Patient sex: F
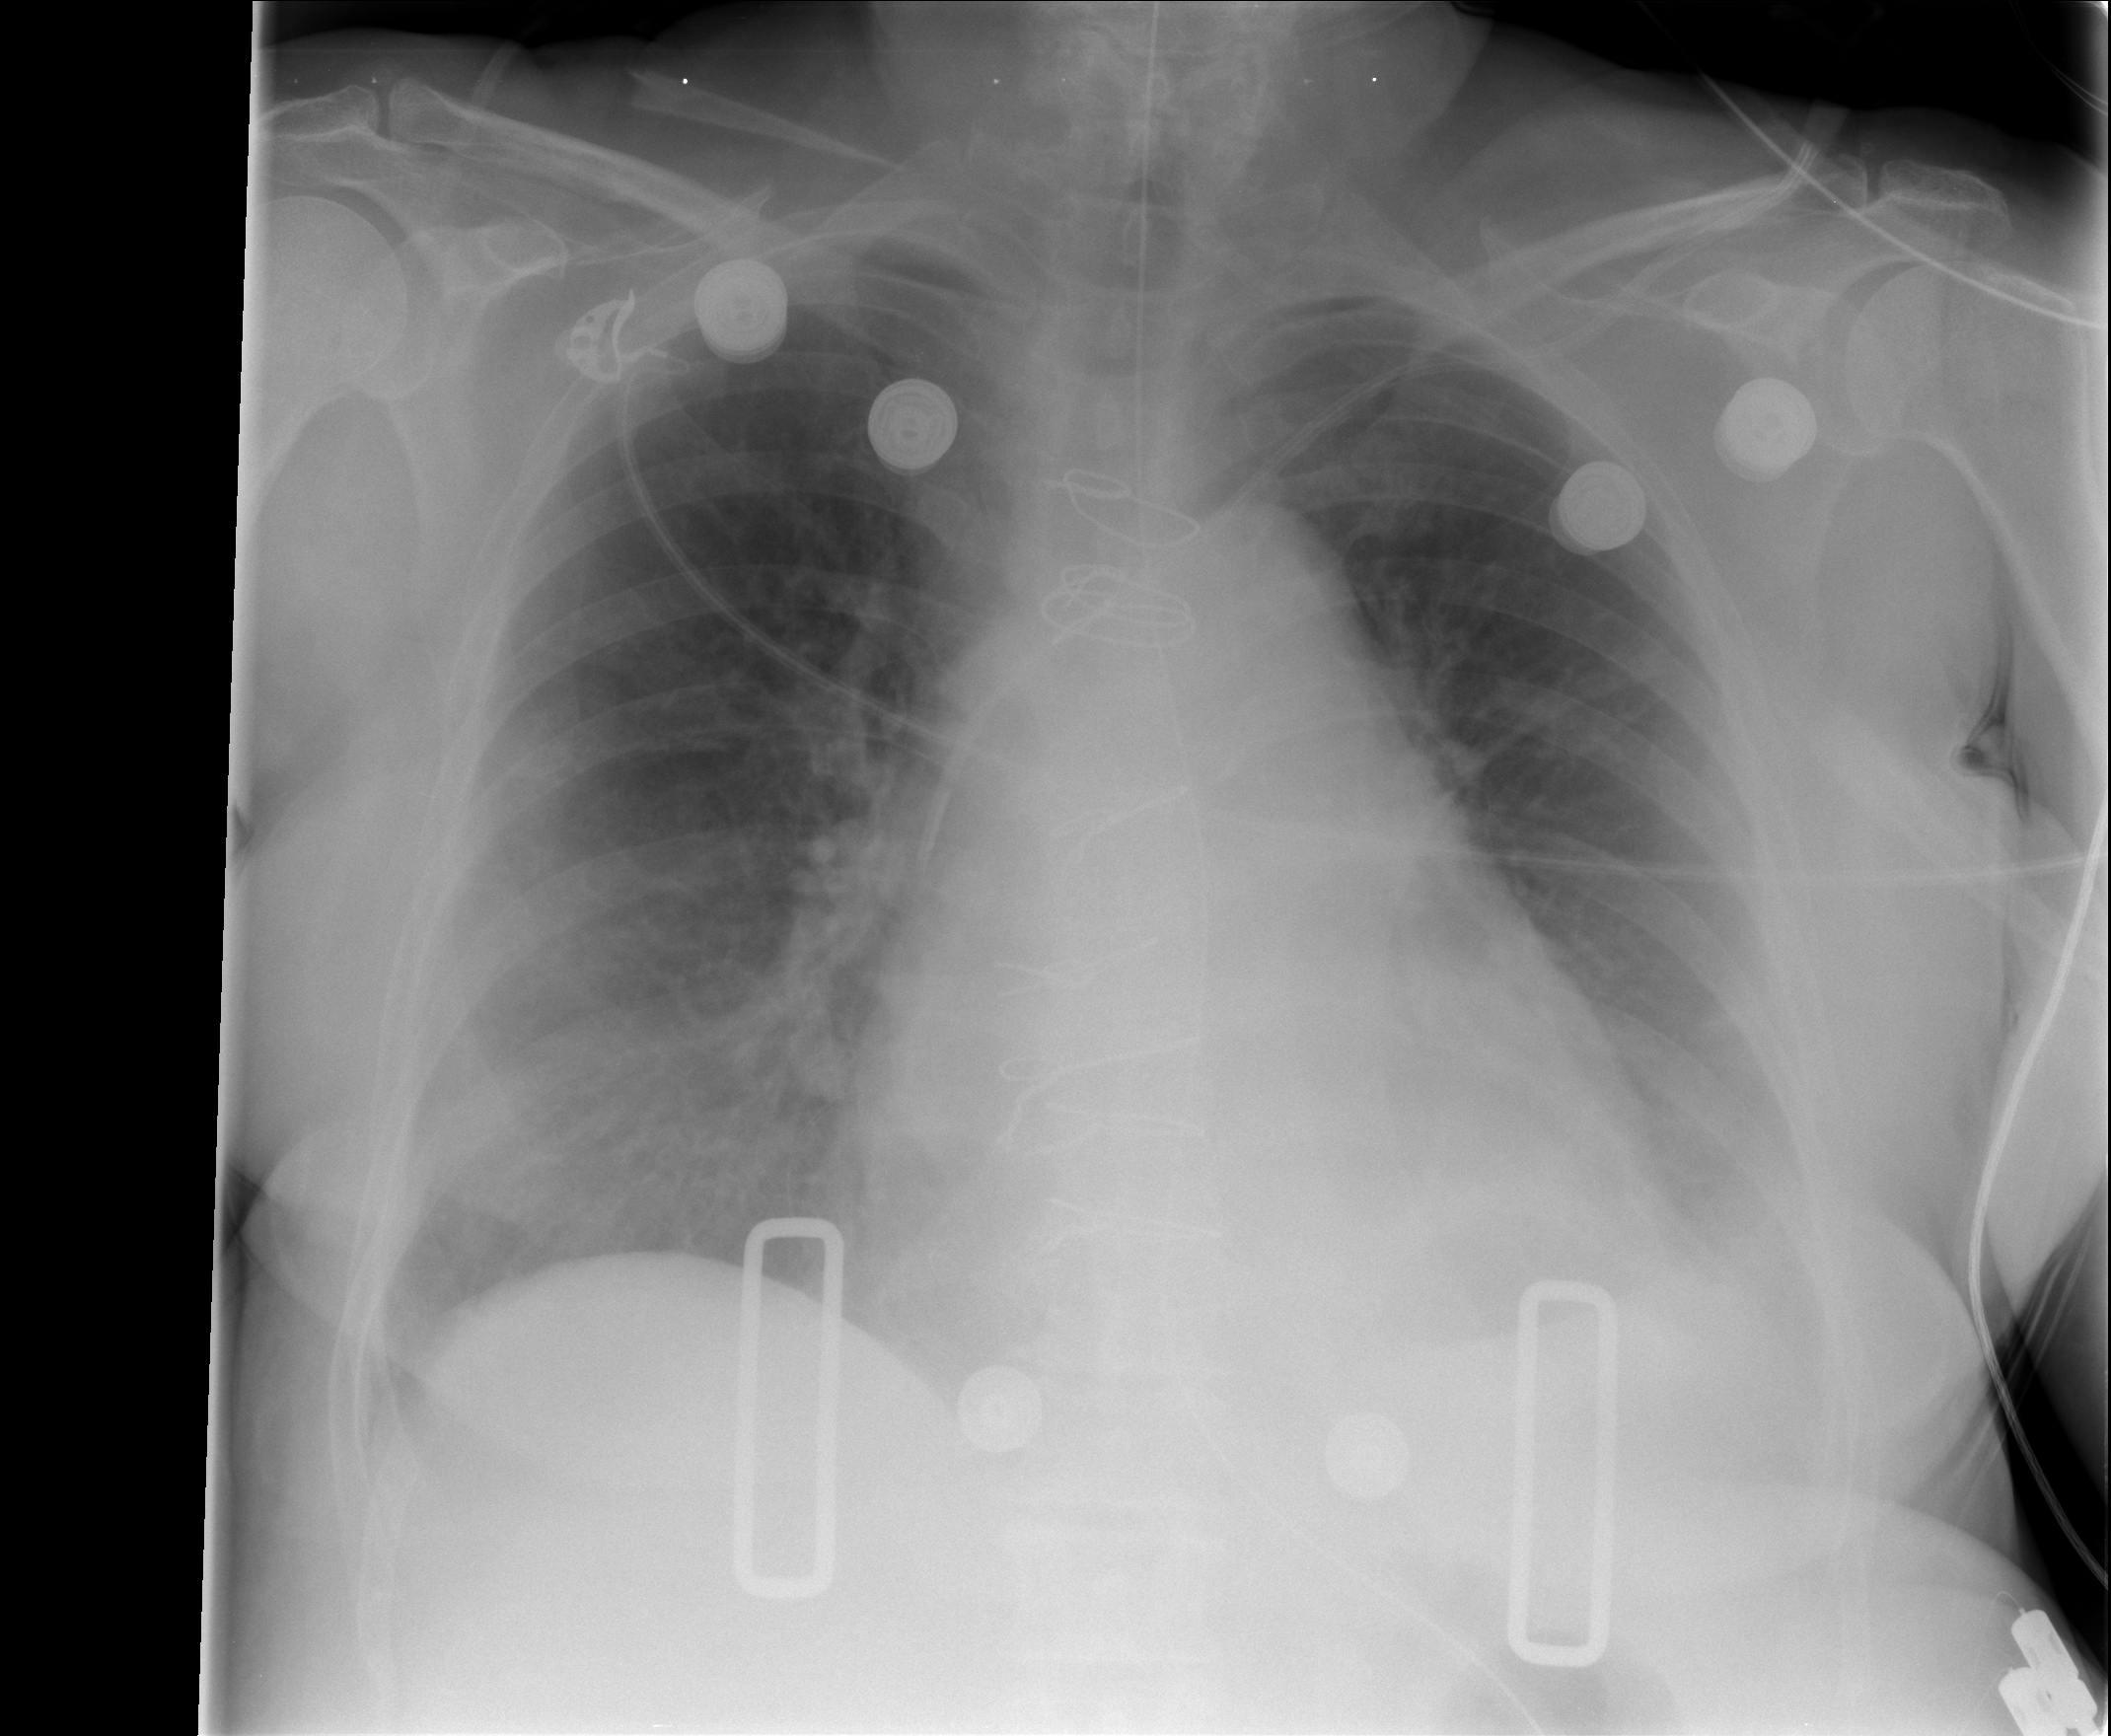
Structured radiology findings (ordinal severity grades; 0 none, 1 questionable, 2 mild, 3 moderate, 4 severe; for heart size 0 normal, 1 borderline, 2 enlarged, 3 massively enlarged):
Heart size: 2
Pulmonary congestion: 1
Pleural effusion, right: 1
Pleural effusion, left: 2
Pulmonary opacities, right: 0
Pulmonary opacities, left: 0
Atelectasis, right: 2
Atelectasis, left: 2